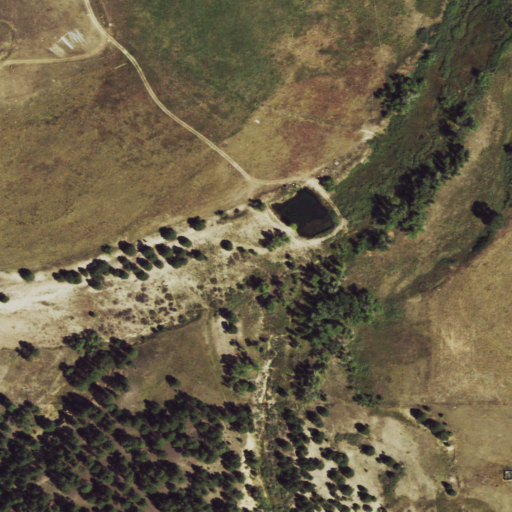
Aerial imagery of valley in Colorado named Neffs Gulch containing grassland, herbaceous wetlands, evergreen forest, shrub, woody wetlands, and open development